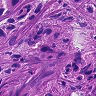
Metastatic tissue present: yes